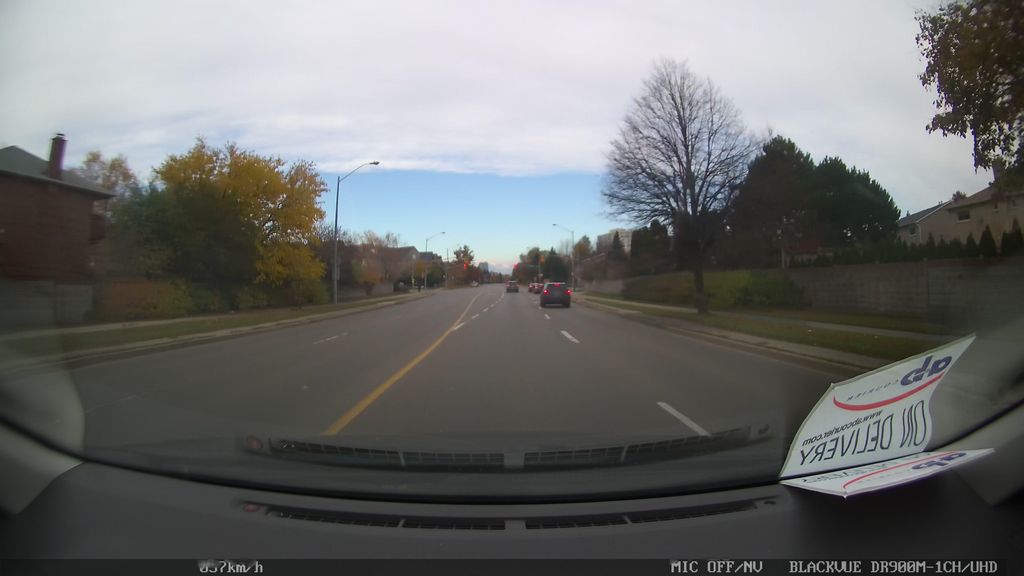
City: toronto